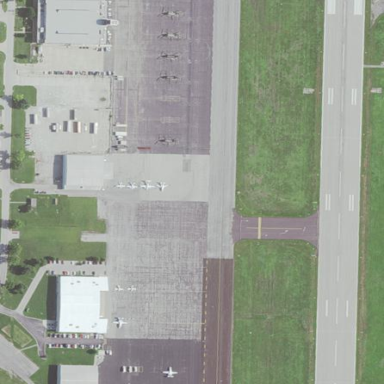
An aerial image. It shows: Apron at the airport.